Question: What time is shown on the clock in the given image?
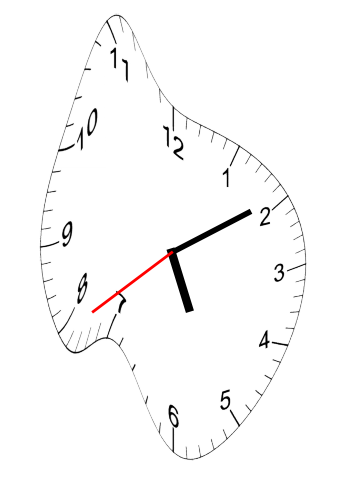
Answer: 05:09:39